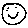
Label: smiley face